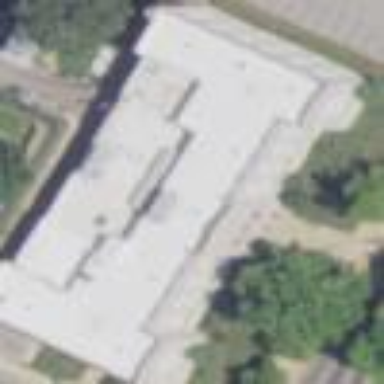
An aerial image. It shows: School building.